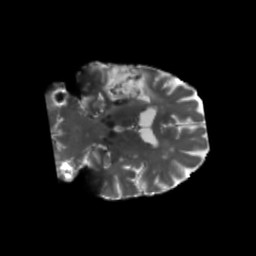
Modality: T2w
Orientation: coronal
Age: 72
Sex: male
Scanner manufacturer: siemens
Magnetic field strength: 3 T
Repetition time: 5.25 s
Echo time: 0.08 s